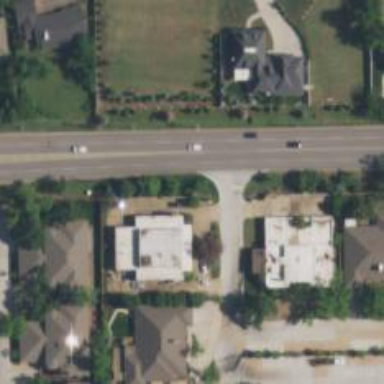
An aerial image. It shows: Secondary road.